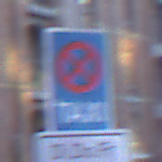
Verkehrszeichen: Taxenstand
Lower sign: ZeitangabenMitBeschraenkungAufWochentage3
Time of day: SunriseSunset
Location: Outdoor (Urban)
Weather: Clear
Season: NotSpecified
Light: Natural